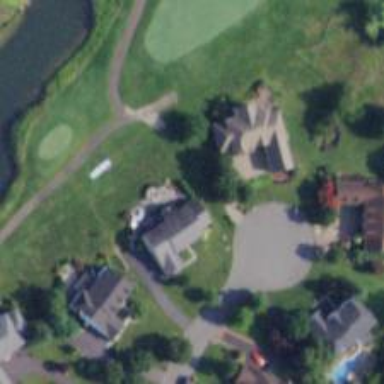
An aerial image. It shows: Path for both roads and golfers.